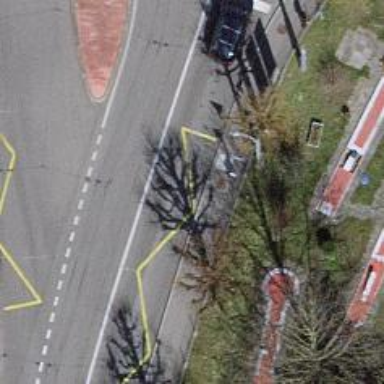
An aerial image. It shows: Bus stop for trolleybuses with designated stop position for public transport.